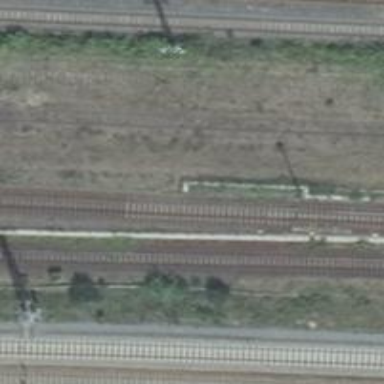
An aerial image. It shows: Railway signal.